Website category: university
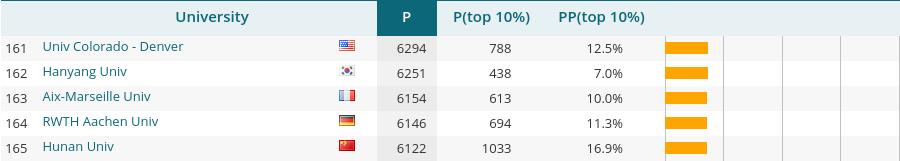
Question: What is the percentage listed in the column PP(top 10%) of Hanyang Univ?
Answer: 7.0%

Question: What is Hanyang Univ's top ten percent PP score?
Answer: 7.0%

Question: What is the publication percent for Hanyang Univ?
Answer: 7.0%

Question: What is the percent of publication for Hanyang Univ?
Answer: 7.0%

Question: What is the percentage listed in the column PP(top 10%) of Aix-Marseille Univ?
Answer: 10.0%

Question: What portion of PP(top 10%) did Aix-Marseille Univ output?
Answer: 10.0%

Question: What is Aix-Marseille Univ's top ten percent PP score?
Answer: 10.0%

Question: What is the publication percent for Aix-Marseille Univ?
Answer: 10.0%

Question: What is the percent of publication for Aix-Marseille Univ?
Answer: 10.0%

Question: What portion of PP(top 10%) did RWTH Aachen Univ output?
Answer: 11.3%

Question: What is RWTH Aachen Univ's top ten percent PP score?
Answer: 11.3%

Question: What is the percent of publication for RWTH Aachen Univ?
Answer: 11.3%

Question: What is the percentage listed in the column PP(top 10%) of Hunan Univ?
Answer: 16.9%

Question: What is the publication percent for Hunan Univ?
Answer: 16.9%

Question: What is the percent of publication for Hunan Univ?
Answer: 16.9%

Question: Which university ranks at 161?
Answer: Univ Colorado - Denver

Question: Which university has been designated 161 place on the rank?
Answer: Univ Colorado - Denver

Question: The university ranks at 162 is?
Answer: Hanyang Univ

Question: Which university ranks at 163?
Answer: Aix-Marseille Univ

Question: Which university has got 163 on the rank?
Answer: Aix-Marseille Univ

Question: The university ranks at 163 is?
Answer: Aix-Marseille Univ

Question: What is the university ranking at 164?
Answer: RWTH Aachen Univ

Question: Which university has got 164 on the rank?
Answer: RWTH Aachen Univ

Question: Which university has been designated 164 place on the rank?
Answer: RWTH Aachen Univ

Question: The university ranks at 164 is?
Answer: RWTH Aachen Univ

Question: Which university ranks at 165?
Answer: Hunan Univ

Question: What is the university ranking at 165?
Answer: Hunan Univ

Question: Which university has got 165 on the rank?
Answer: Hunan Univ

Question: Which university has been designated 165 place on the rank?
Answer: Hunan Univ

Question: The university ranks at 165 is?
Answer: Hunan Univ

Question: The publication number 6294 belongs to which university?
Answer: Univ Colorado - Denver

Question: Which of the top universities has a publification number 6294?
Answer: Univ Colorado - Denver

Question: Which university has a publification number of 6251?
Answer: Hanyang Univ

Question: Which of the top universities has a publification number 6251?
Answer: Hanyang Univ

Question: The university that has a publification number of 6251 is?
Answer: Hanyang Univ

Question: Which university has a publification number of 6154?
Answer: Aix-Marseille Univ

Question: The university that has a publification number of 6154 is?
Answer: Aix-Marseille Univ

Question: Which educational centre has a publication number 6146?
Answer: RWTH Aachen Univ

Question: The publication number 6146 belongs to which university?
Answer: RWTH Aachen Univ

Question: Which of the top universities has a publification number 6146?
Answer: RWTH Aachen Univ

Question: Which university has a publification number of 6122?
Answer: Hunan Univ

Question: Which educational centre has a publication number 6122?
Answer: Hunan Univ

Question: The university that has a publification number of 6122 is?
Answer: Hunan Univ

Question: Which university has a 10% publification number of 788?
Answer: Univ Colorado - Denver

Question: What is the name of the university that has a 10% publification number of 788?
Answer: Univ Colorado - Denver

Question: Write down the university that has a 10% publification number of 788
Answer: Univ Colorado - Denver

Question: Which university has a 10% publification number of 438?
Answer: Hanyang Univ

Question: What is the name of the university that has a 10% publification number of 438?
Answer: Hanyang Univ

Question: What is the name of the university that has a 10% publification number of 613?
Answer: Aix-Marseille Univ

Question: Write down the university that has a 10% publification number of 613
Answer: Aix-Marseille Univ

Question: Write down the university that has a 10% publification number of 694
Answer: RWTH Aachen Univ

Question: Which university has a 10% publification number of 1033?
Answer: Hunan Univ

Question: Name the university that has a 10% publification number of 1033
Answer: Hunan Univ

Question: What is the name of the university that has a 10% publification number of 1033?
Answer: Hunan Univ